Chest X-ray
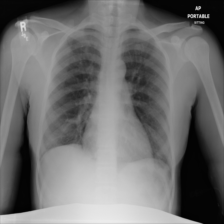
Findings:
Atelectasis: negative
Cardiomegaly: negative
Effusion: negative
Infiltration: positive
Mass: negative
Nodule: negative
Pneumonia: negative
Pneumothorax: negative
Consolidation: negative
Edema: negative
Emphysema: negative
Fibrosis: negative
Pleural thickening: negative
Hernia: negative